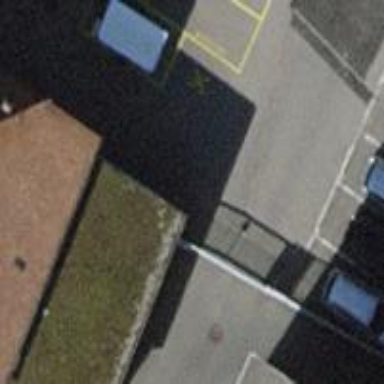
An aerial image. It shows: Building with flat roof.